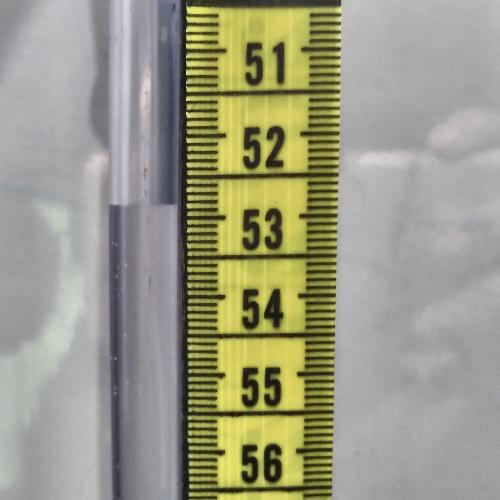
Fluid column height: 52.8 cm